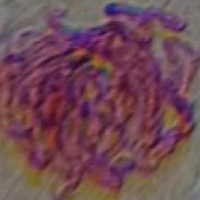
Label: prophase